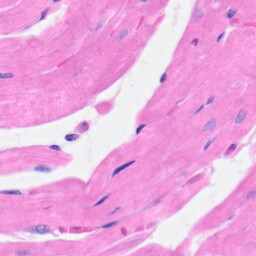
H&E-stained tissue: Heart